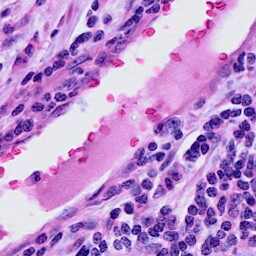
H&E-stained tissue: Cervix